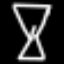
Label: hourglass